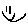
Label: smiley face